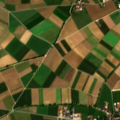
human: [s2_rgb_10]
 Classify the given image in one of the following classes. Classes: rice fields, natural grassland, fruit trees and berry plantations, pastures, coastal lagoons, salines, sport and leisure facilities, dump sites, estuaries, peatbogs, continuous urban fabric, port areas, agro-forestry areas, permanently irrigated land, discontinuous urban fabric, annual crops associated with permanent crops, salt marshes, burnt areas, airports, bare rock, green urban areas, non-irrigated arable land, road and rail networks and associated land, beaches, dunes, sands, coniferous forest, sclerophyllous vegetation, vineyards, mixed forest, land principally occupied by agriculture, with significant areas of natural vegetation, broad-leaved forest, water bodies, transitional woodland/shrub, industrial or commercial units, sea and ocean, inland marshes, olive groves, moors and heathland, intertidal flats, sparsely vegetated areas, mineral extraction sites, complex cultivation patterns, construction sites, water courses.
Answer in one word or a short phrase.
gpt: discontinuous urban fabric, non-irrigated arable land